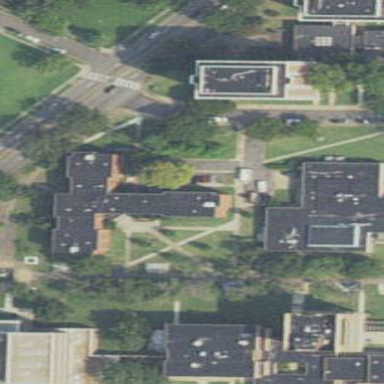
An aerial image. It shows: Dormitory building.